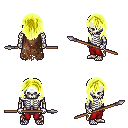
a pixel art fantasy rpg character, male body template, skeleton, brown tattered cape, red pants, gold long hairstyle, spear, four views (front, back, left, right), 2x2 character sprite sheet, small pixel art, hard edges, no anti-aliasing